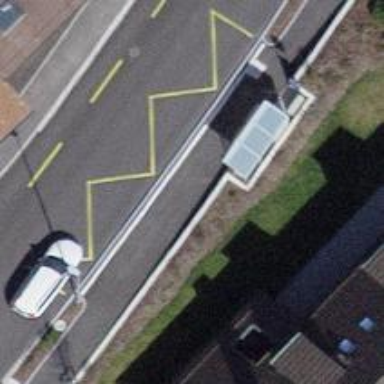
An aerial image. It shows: Bus stop with sheltered platform for public transport.